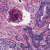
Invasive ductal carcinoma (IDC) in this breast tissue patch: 0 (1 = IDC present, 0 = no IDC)